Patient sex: M
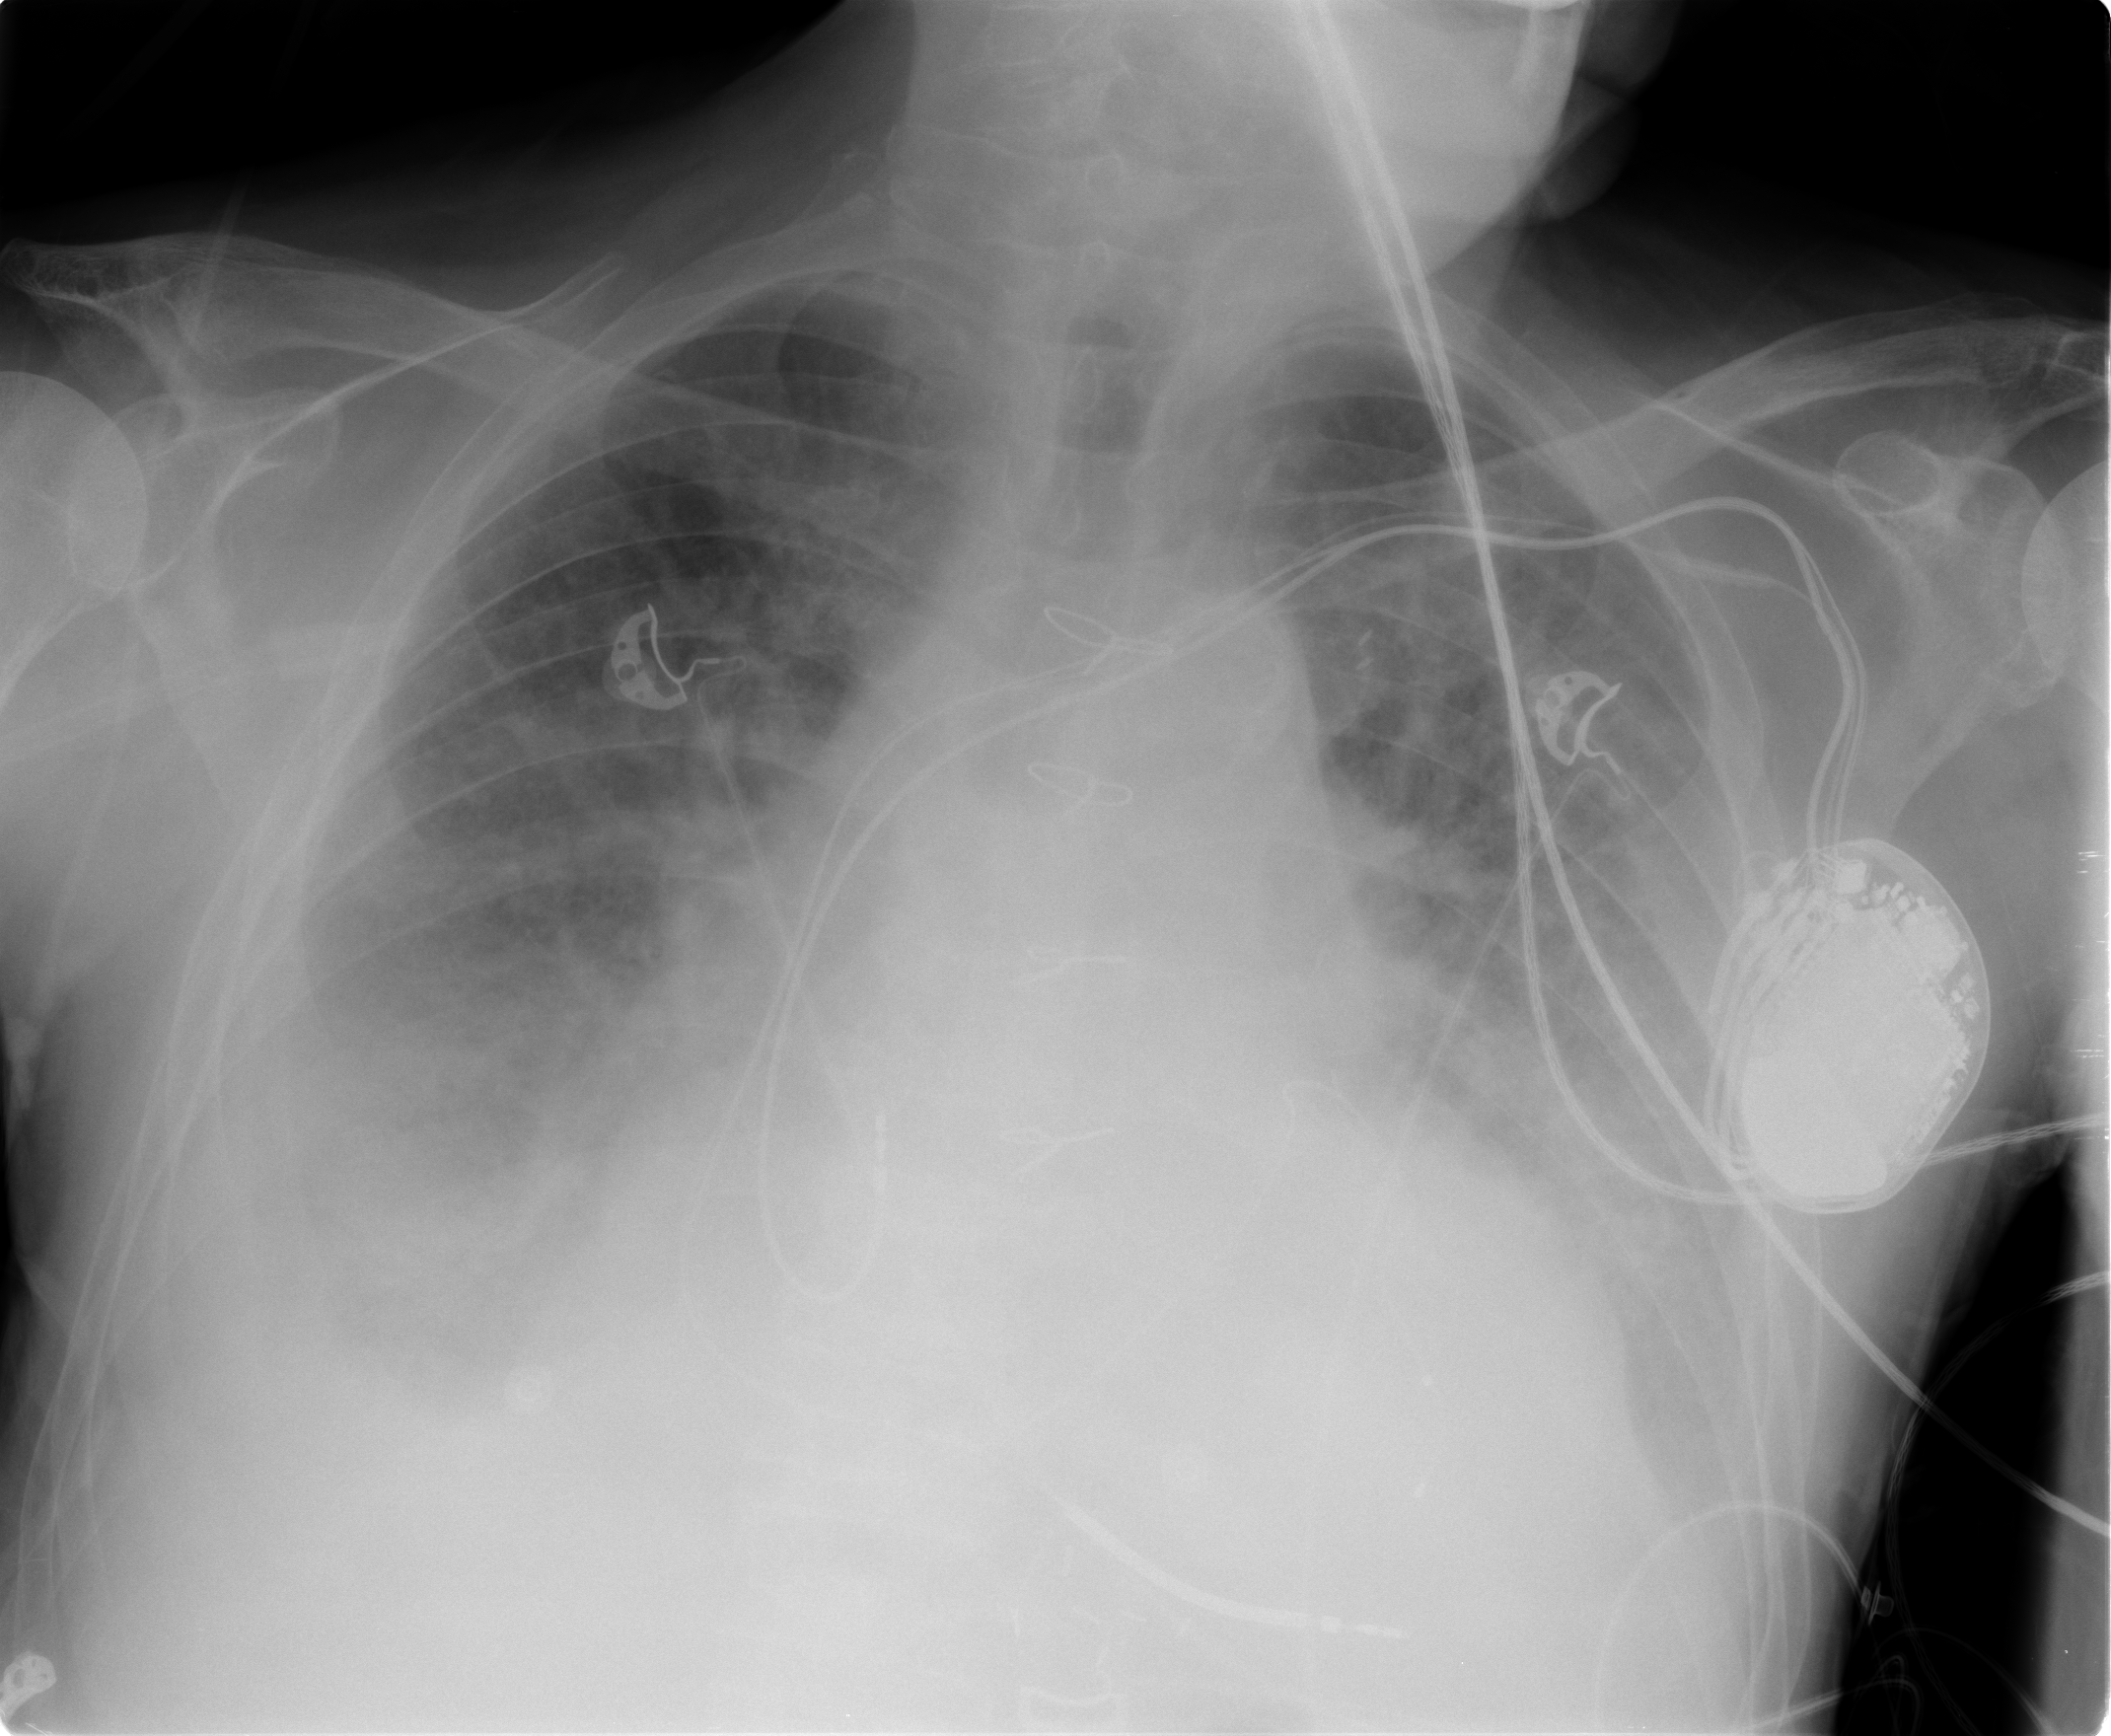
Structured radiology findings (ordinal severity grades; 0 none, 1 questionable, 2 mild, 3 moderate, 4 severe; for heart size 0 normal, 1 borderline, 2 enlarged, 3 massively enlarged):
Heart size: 2
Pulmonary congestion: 2
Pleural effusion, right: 3
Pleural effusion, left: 3
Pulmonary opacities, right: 2
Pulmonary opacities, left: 2
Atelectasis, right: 3
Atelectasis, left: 3